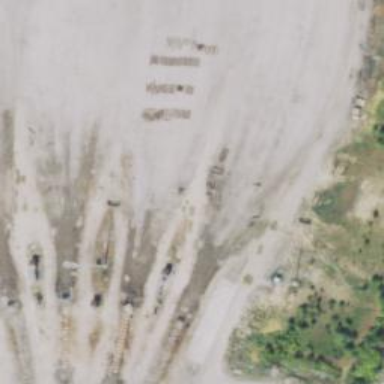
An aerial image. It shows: Abandoned railway yard is depicted.